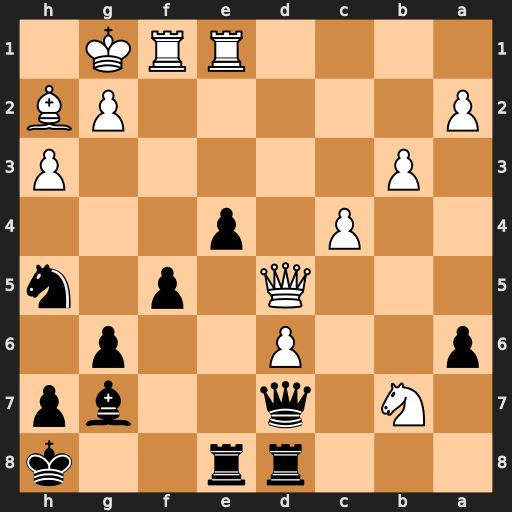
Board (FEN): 3rr2k/1N1q2bp/p2P2p1/3Q1p1n/2P1p3/1P5P/P5PB/4RRK1
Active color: b
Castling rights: -
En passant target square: -
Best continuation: Nf6 Qa5 Qxb7